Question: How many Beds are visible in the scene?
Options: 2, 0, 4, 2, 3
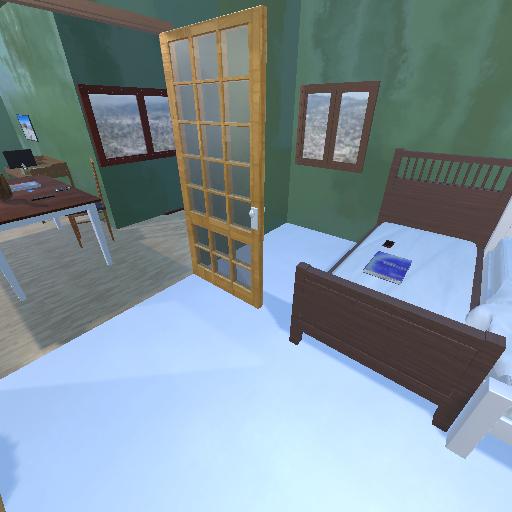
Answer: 2